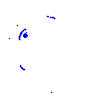
Particle: pion